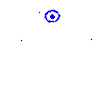
Particle: kaon